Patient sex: F
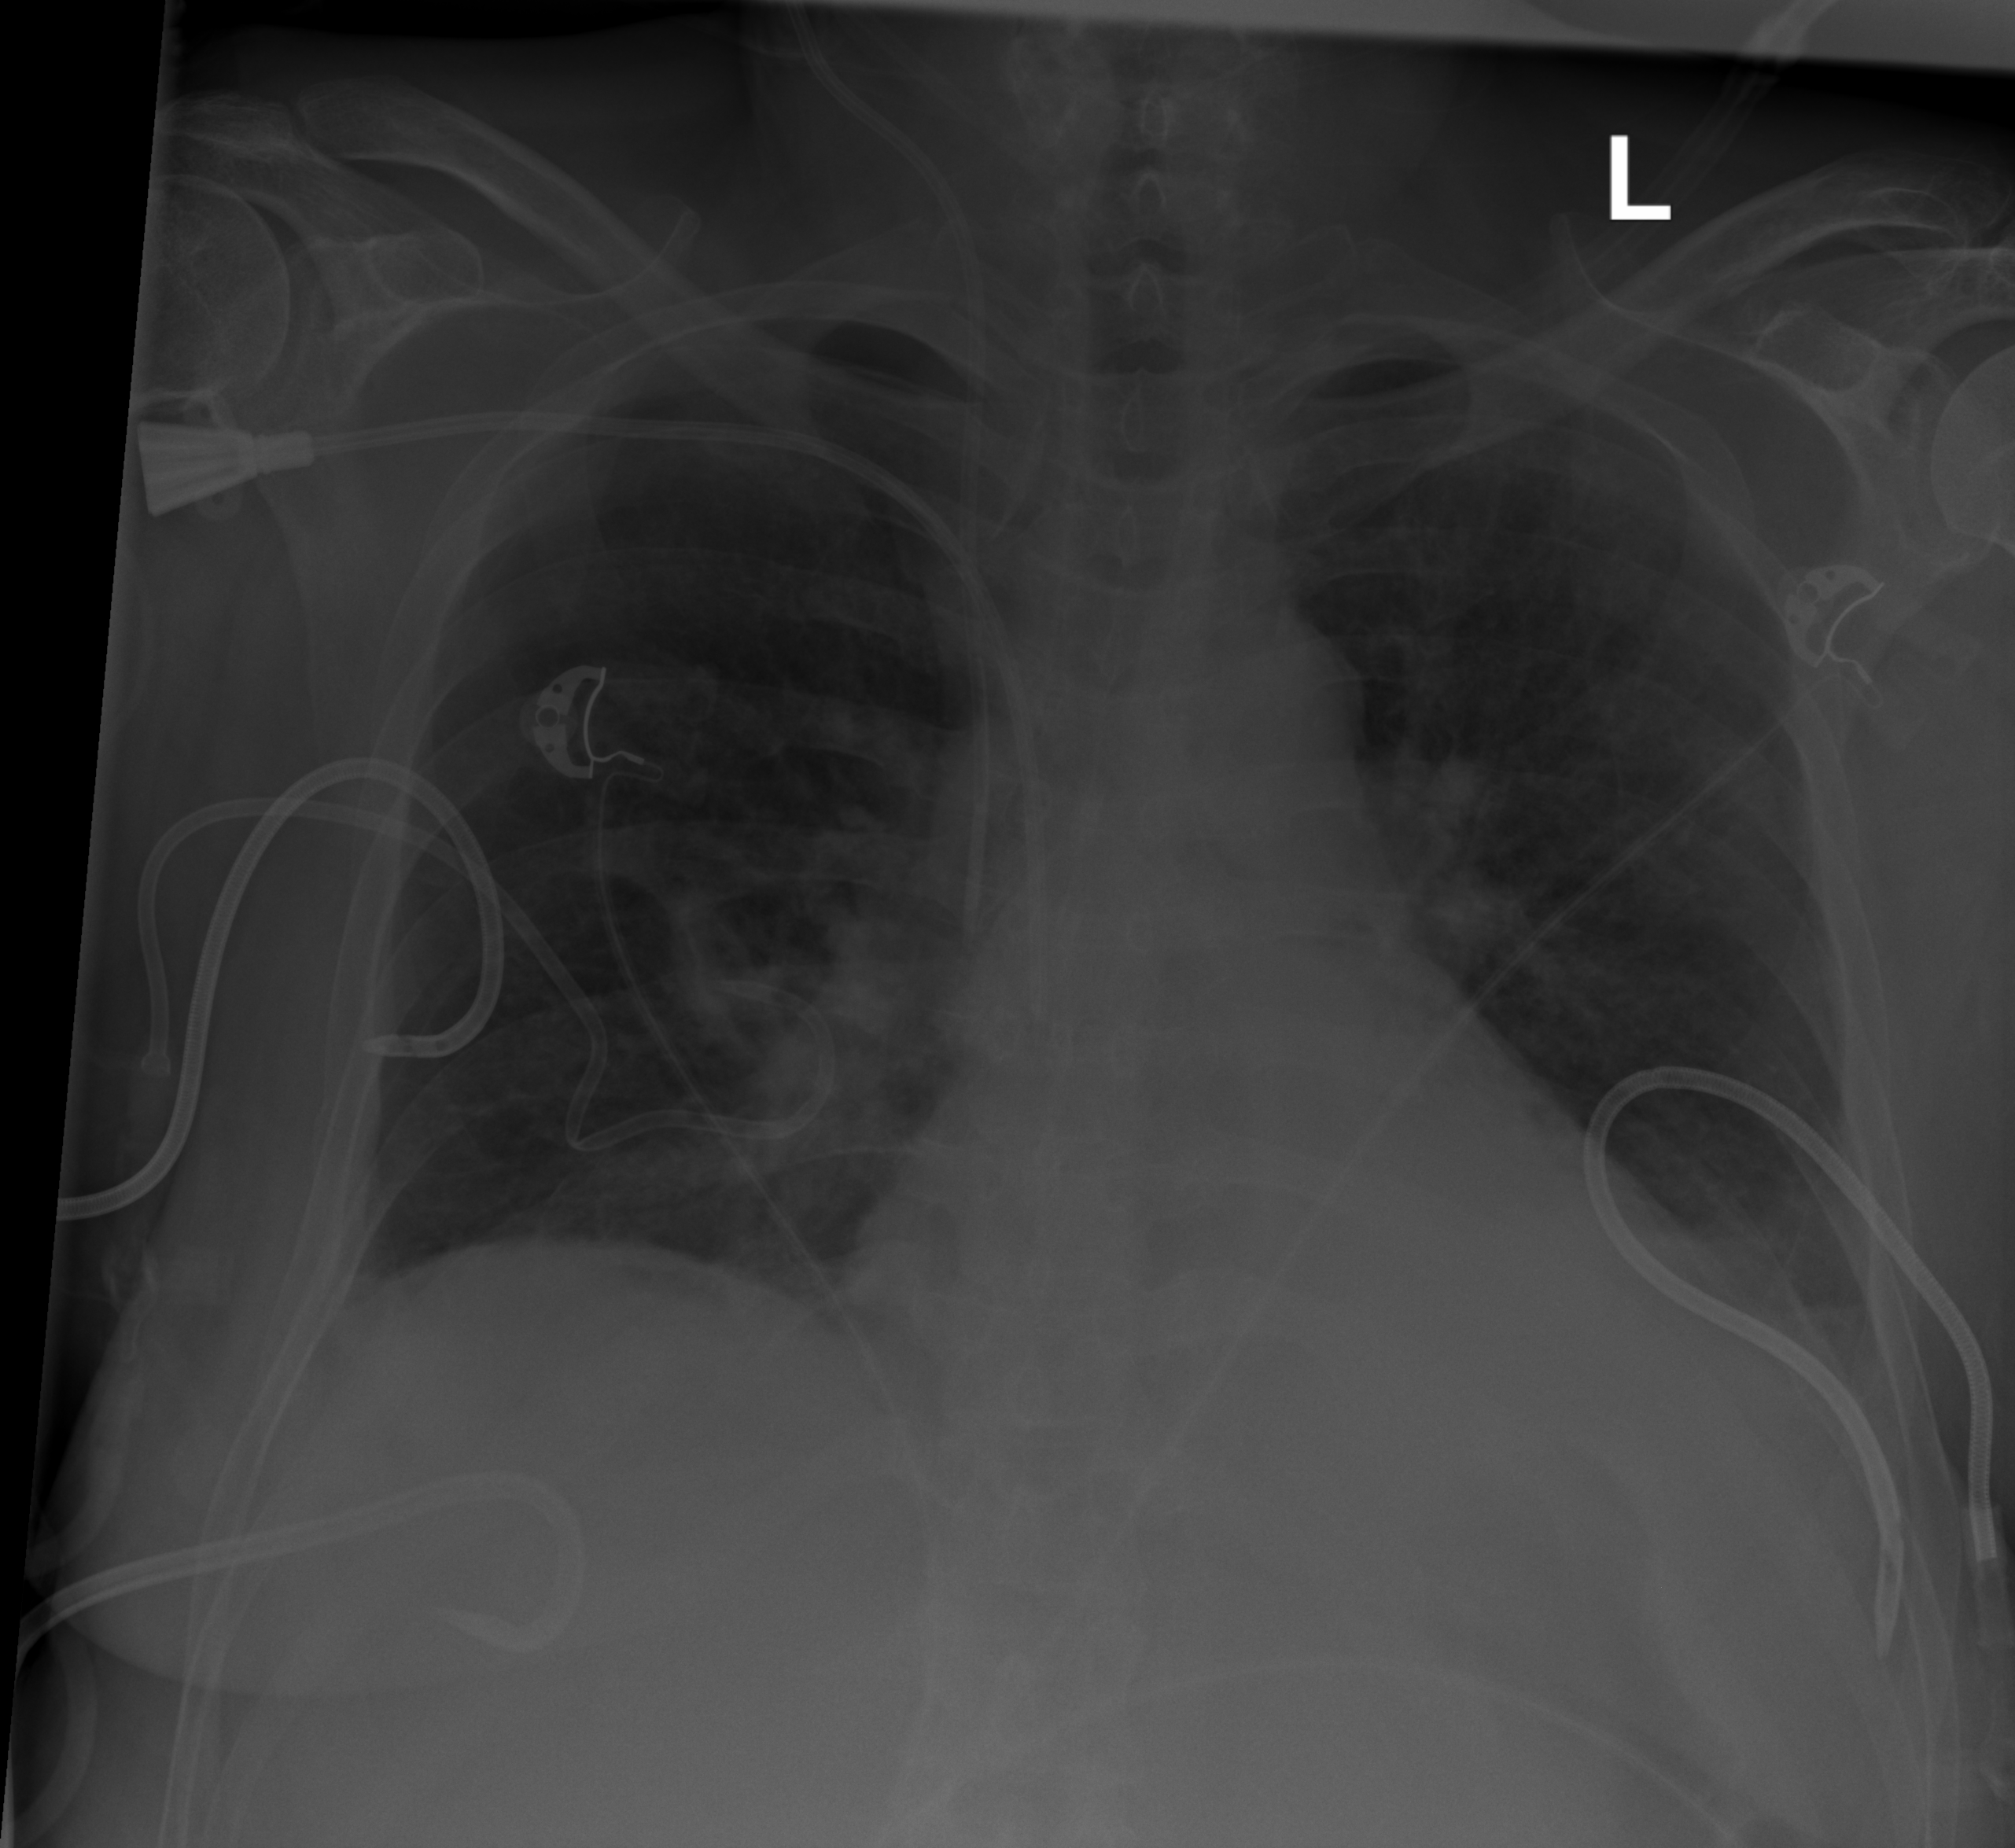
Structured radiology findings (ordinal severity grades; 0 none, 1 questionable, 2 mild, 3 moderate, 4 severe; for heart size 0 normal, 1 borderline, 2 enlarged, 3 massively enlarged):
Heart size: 1
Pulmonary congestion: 0
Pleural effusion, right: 2
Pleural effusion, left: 2
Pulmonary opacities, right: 2
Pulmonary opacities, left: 2
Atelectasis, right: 3
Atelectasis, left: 2